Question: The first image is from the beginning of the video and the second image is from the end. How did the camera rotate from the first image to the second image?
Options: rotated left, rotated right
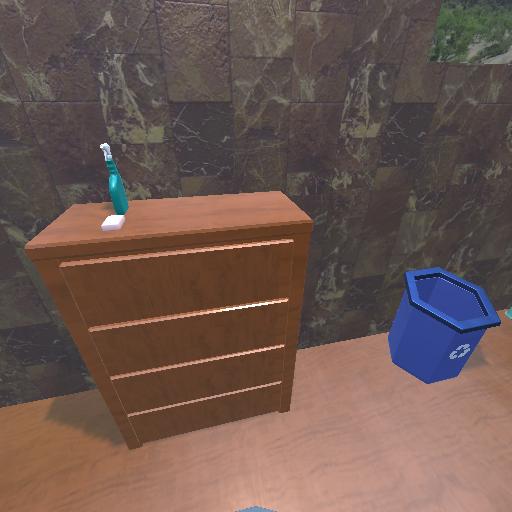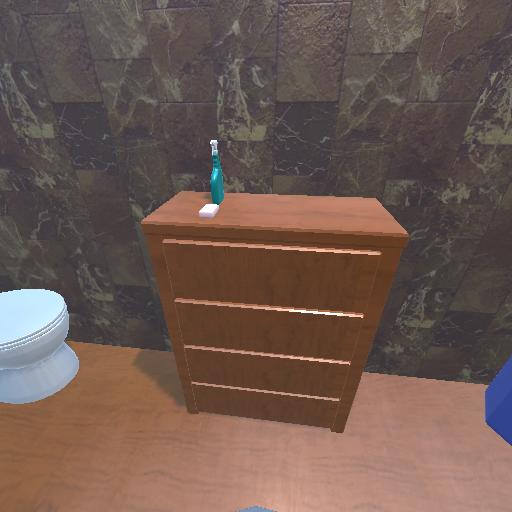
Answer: rotated left